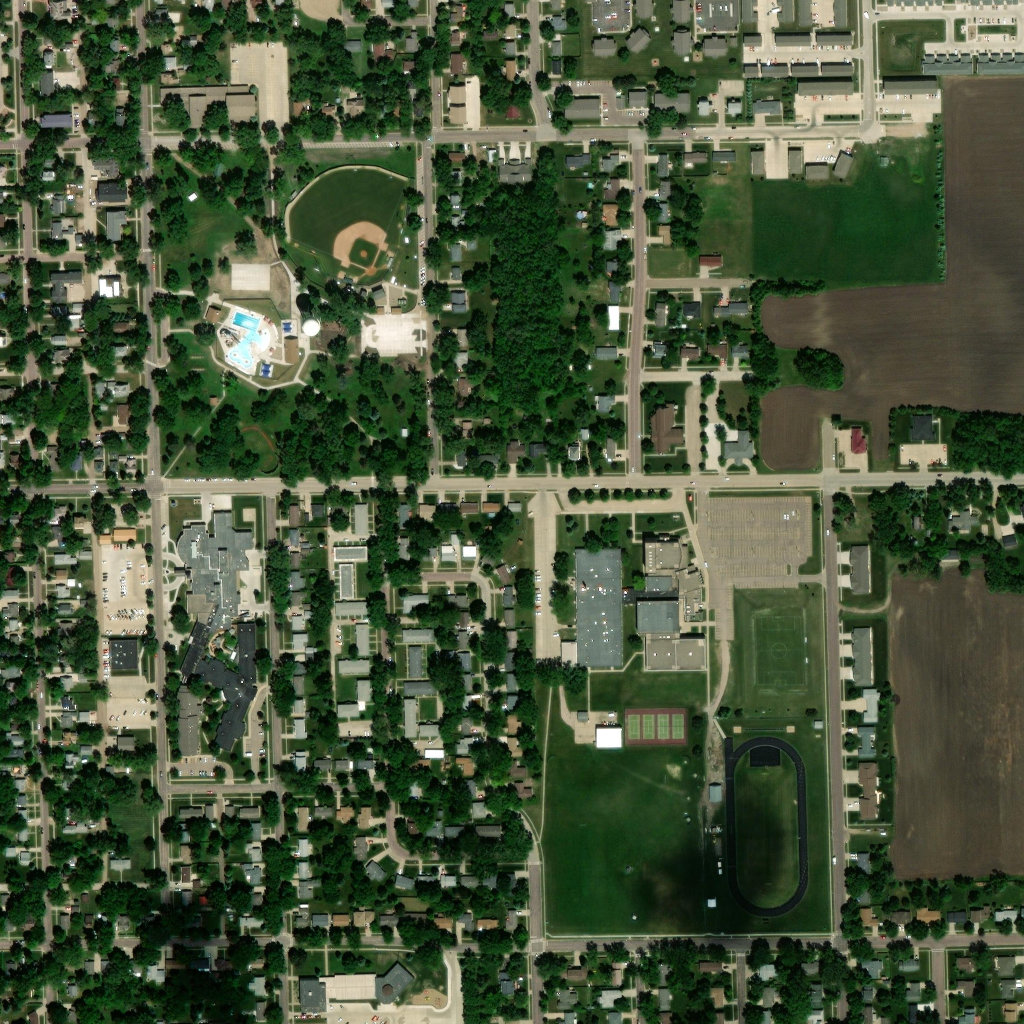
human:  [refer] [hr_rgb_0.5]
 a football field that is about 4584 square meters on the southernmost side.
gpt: <box>[[72, 58, 79, 67, 0]]</box>